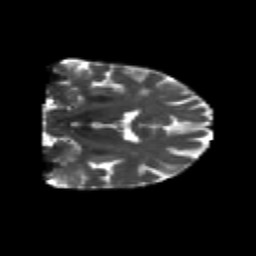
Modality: T2w
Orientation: coronal
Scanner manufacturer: siemens
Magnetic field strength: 3 T
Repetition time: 6.8 s
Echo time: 0.093 s